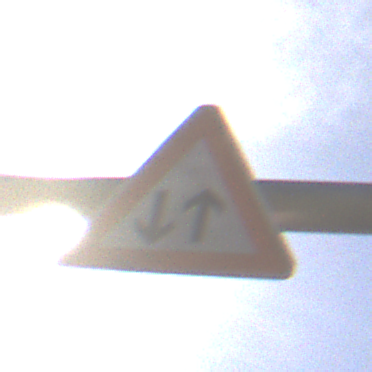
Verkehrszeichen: Gegenverkehr
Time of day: MorningAfternoon
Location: Outdoor (RoadRail)
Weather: PartlyCloudy
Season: NotSpecified
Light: Natural